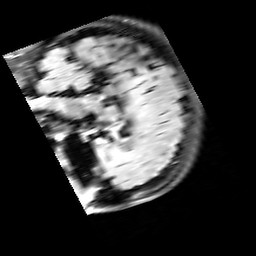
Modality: FLAIR
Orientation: sagittal
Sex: female
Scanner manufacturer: siemens
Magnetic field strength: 3 T
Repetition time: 10 s
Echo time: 0.09 s